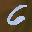
Label: 6